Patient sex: M
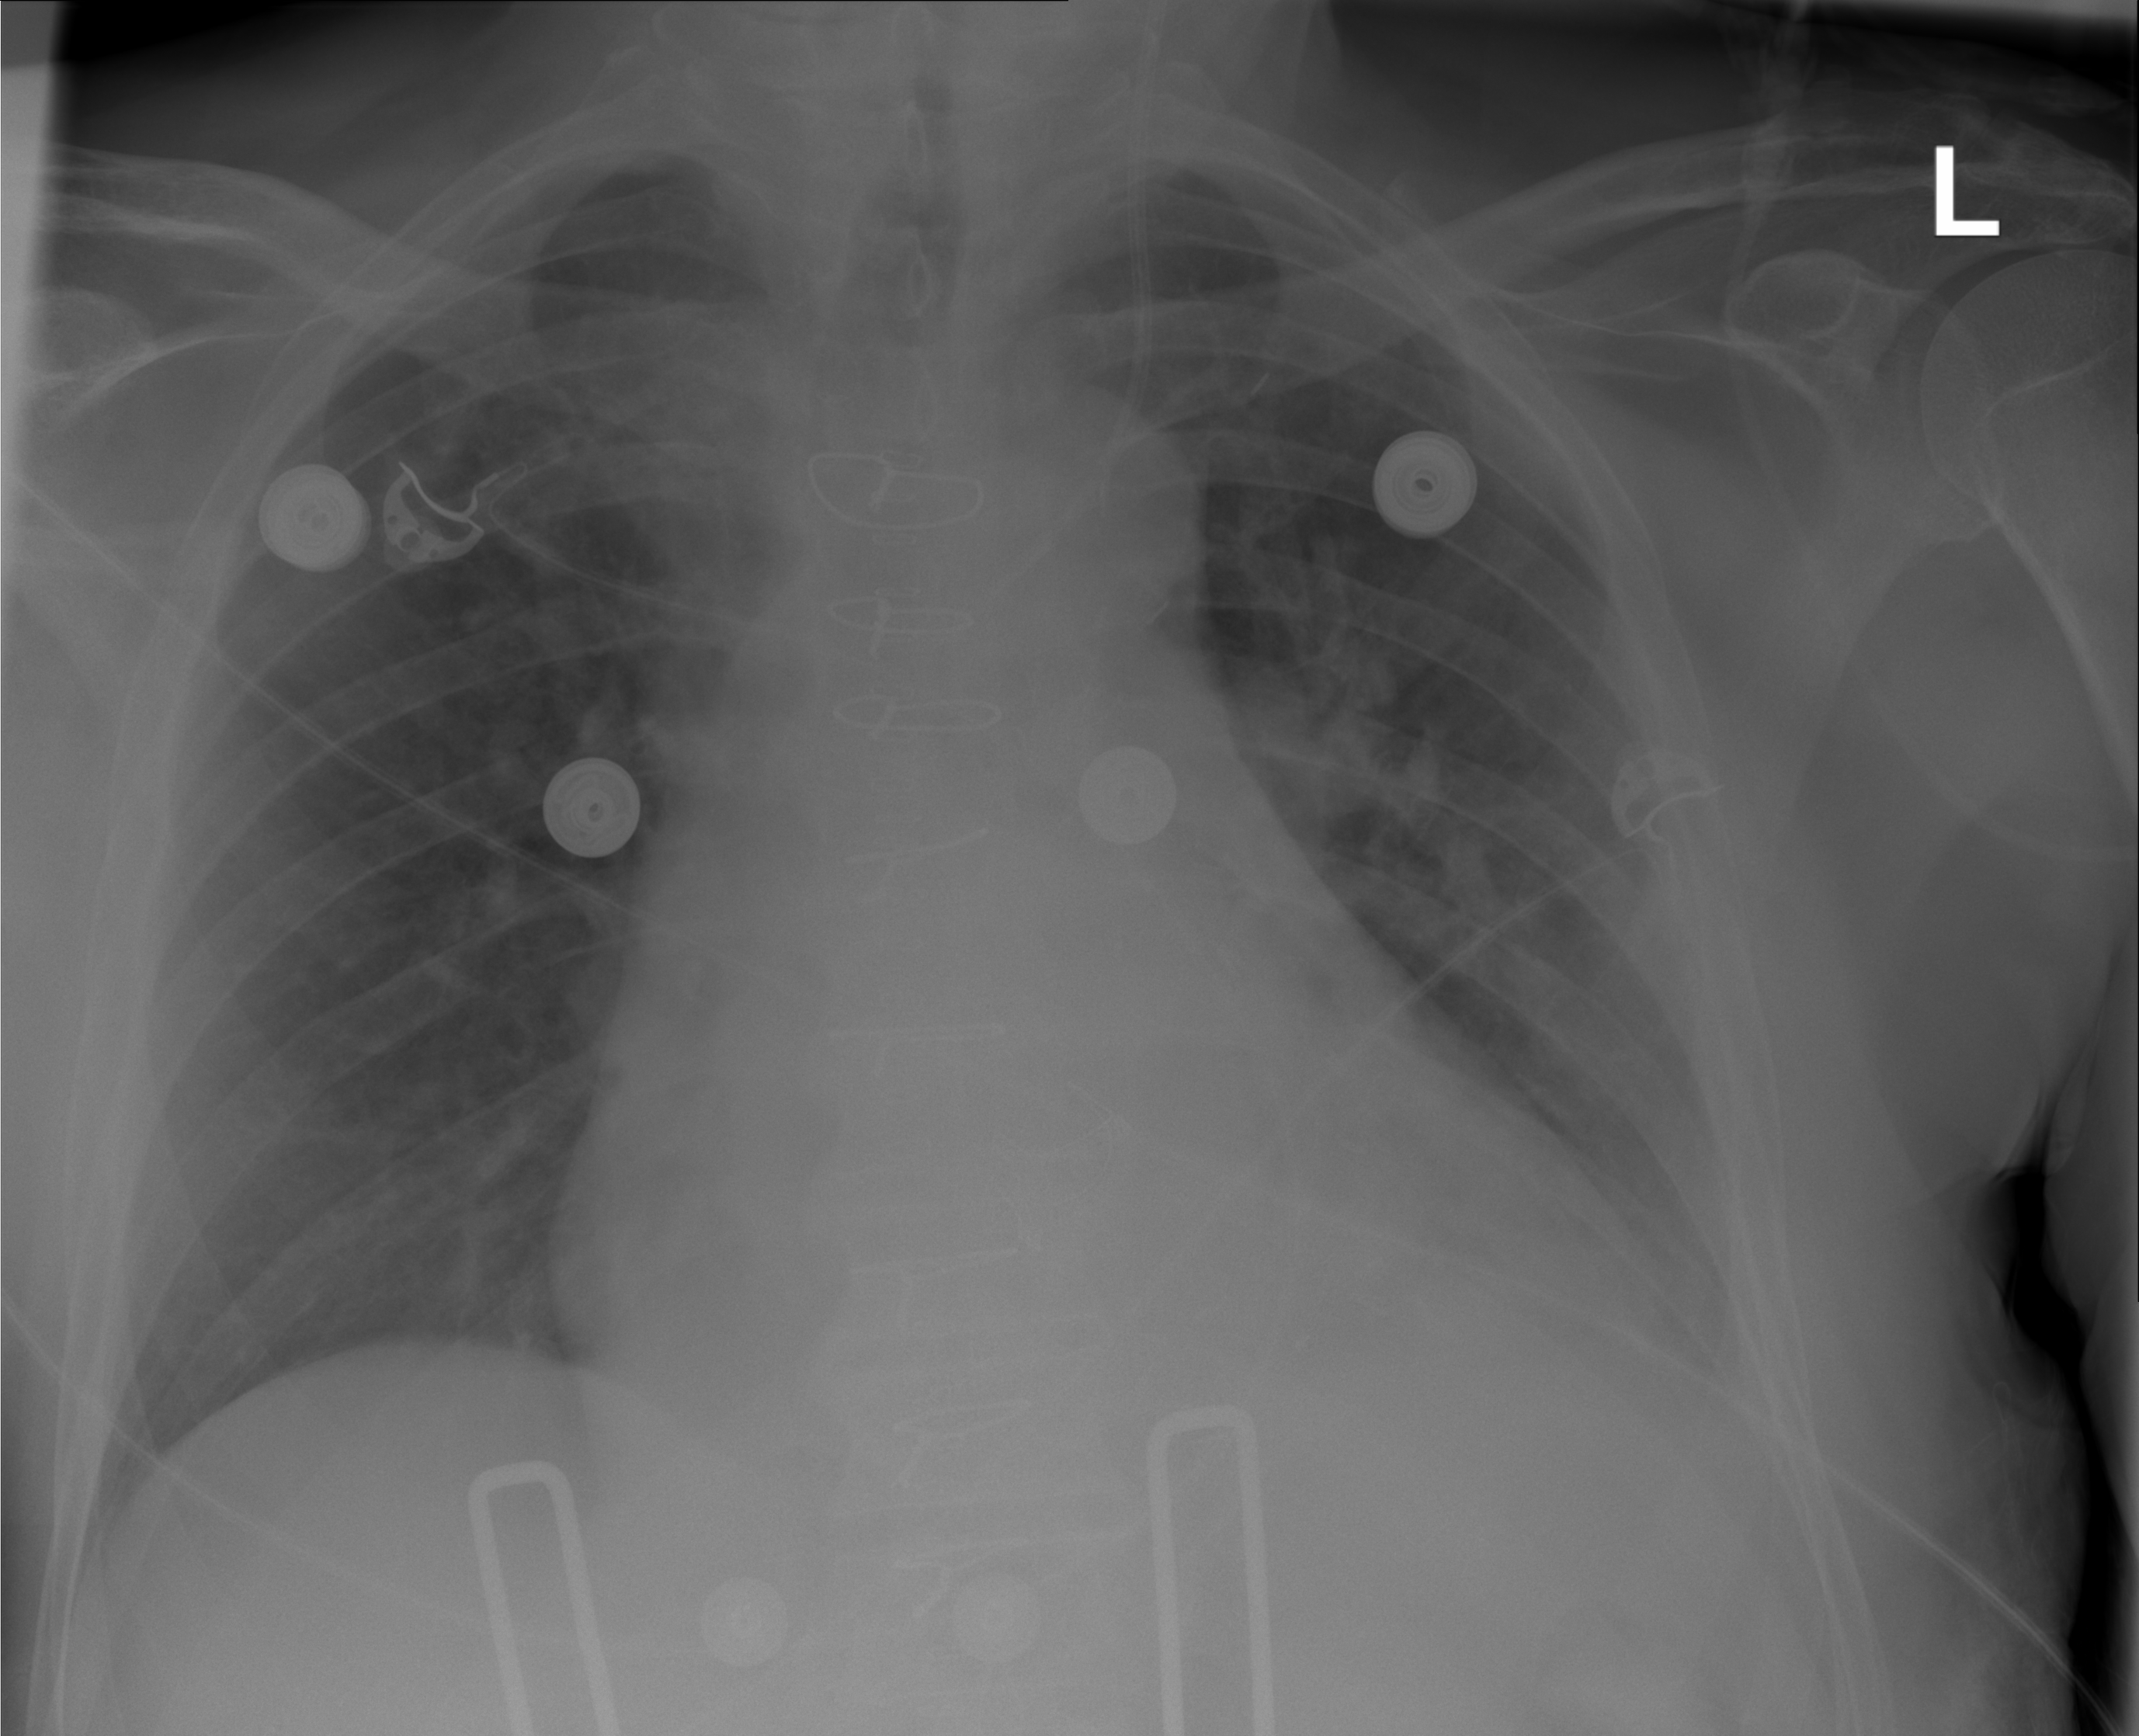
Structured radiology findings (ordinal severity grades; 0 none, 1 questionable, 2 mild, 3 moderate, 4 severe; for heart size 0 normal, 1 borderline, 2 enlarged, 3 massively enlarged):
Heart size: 2
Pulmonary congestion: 1
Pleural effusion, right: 0
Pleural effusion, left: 2
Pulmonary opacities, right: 0
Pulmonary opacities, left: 2
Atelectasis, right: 2
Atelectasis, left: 2